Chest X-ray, PA view. Patient: 54 years old, sex M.
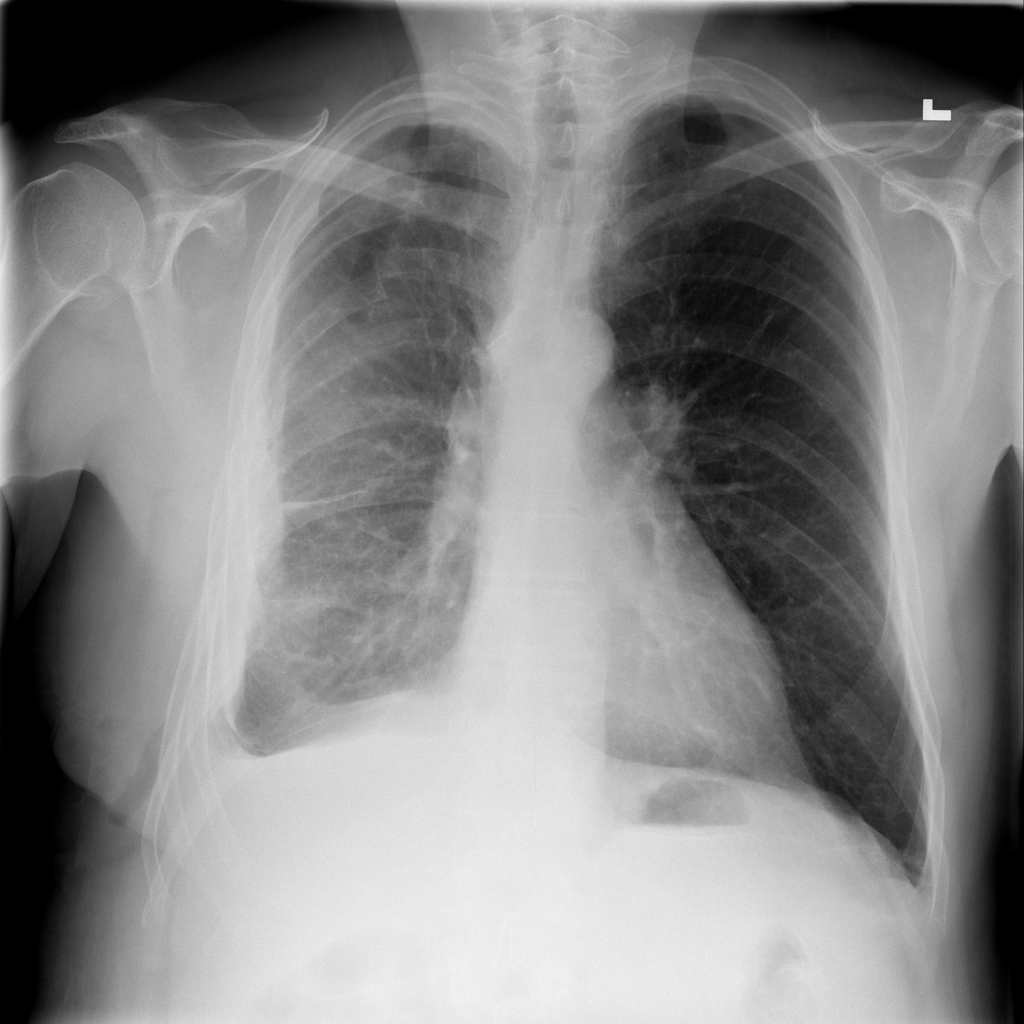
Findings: Effusion, Infiltration